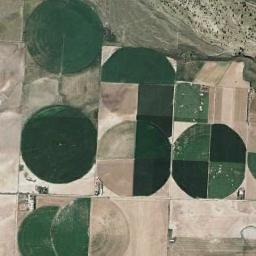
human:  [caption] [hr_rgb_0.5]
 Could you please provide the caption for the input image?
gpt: Round fields are not the same color .

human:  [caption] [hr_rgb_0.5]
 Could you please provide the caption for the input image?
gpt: Several circular farmlands with different colors are surrounded by wasteland and some chaparrals beside .

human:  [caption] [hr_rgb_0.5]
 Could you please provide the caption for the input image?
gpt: Several green and tan mixed circular fields .

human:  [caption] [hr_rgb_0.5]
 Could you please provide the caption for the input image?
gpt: Some bare circle farmland are in the light green land .

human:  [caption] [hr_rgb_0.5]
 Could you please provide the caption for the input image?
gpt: There are several cultivated circular farmlands of the same size .